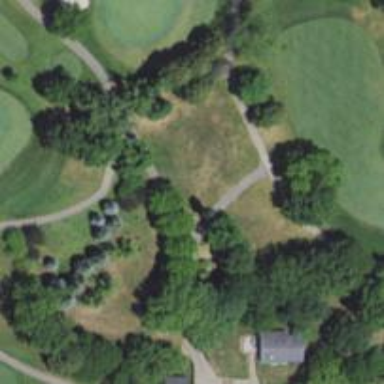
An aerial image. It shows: Path for both road and golf.